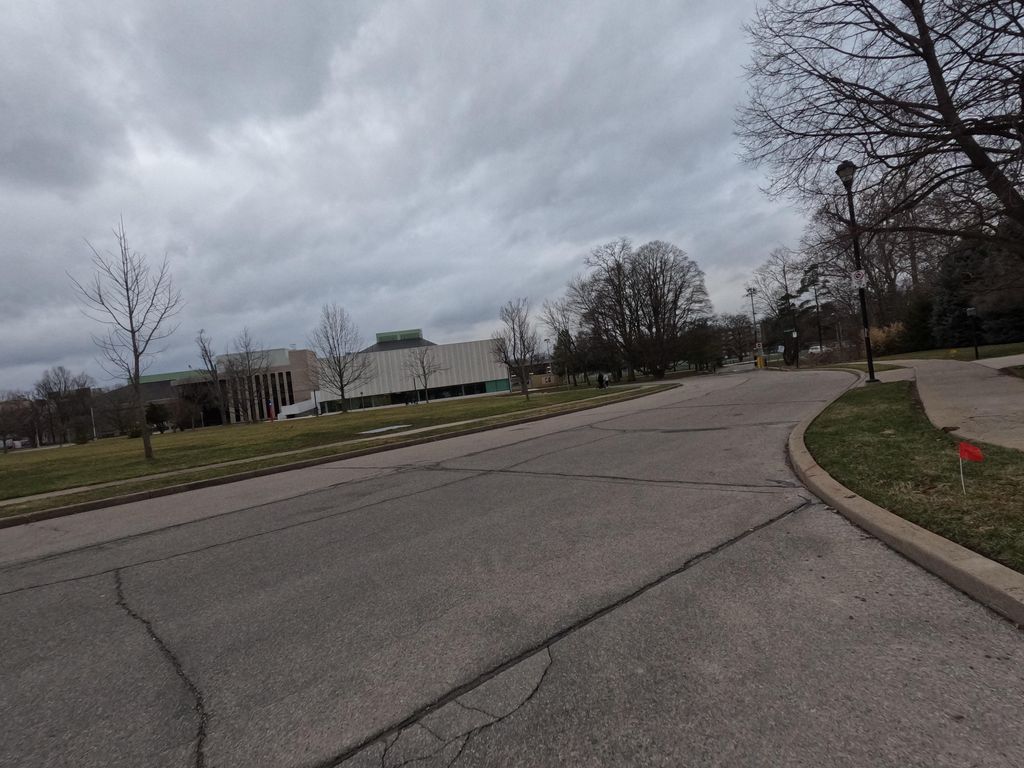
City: hamilton